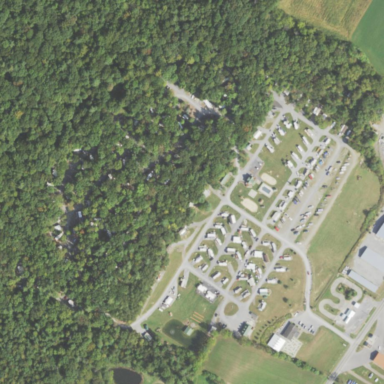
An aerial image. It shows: Campsite for tourism.